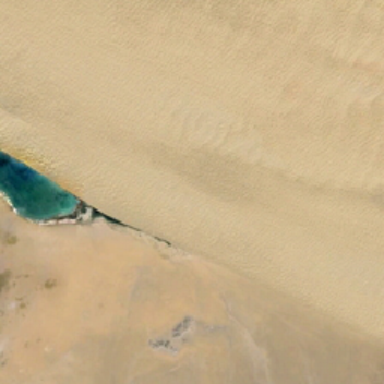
There is a crystal clear pond in the desert .